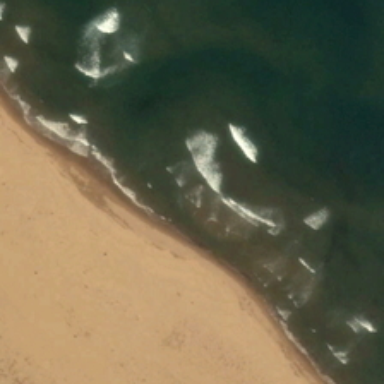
Yellow beach is near a piece of green ocean with some small white waves .